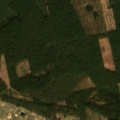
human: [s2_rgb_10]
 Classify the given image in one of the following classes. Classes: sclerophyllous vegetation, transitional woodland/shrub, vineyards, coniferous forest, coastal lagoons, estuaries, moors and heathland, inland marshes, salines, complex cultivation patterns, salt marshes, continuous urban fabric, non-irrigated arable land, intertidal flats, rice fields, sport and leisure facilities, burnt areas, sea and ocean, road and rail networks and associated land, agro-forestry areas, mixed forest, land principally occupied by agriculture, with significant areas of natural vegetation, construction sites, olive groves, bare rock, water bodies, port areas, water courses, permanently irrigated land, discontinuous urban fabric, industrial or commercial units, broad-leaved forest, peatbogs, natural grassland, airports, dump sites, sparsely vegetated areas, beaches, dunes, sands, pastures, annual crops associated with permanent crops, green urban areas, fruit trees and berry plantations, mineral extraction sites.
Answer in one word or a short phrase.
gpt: complex cultivation patterns, coniferous forest, transitional woodland/shrub